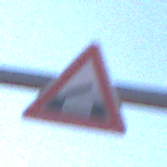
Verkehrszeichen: BeweglicheBruecke
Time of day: MorningAfternoon
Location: Outdoor (Nature)
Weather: Clear
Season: NotSpecified
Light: Natural